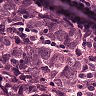
Metastatic tissue present: yes